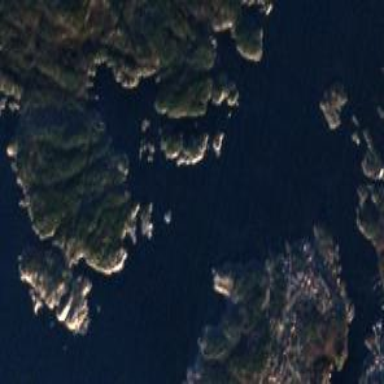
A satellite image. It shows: Picturesque coastline scene.